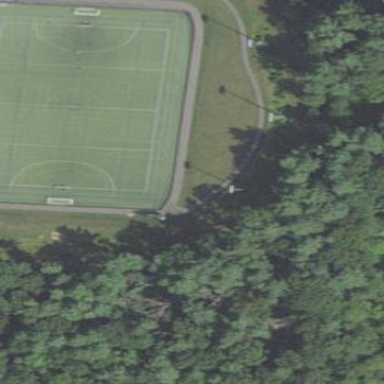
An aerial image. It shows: Pitch with artificial turf for lacrosse and field hockey.